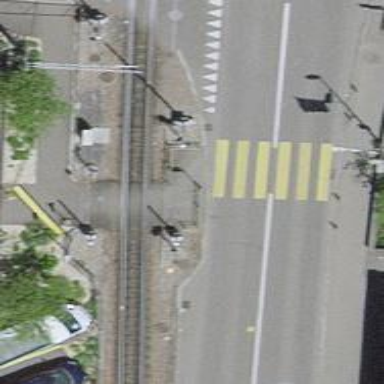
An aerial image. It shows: Railway crossing with full barriers and lights.